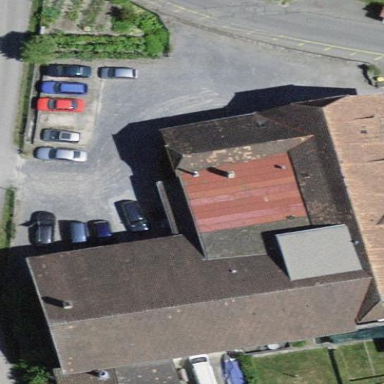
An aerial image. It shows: Residential building.